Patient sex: M
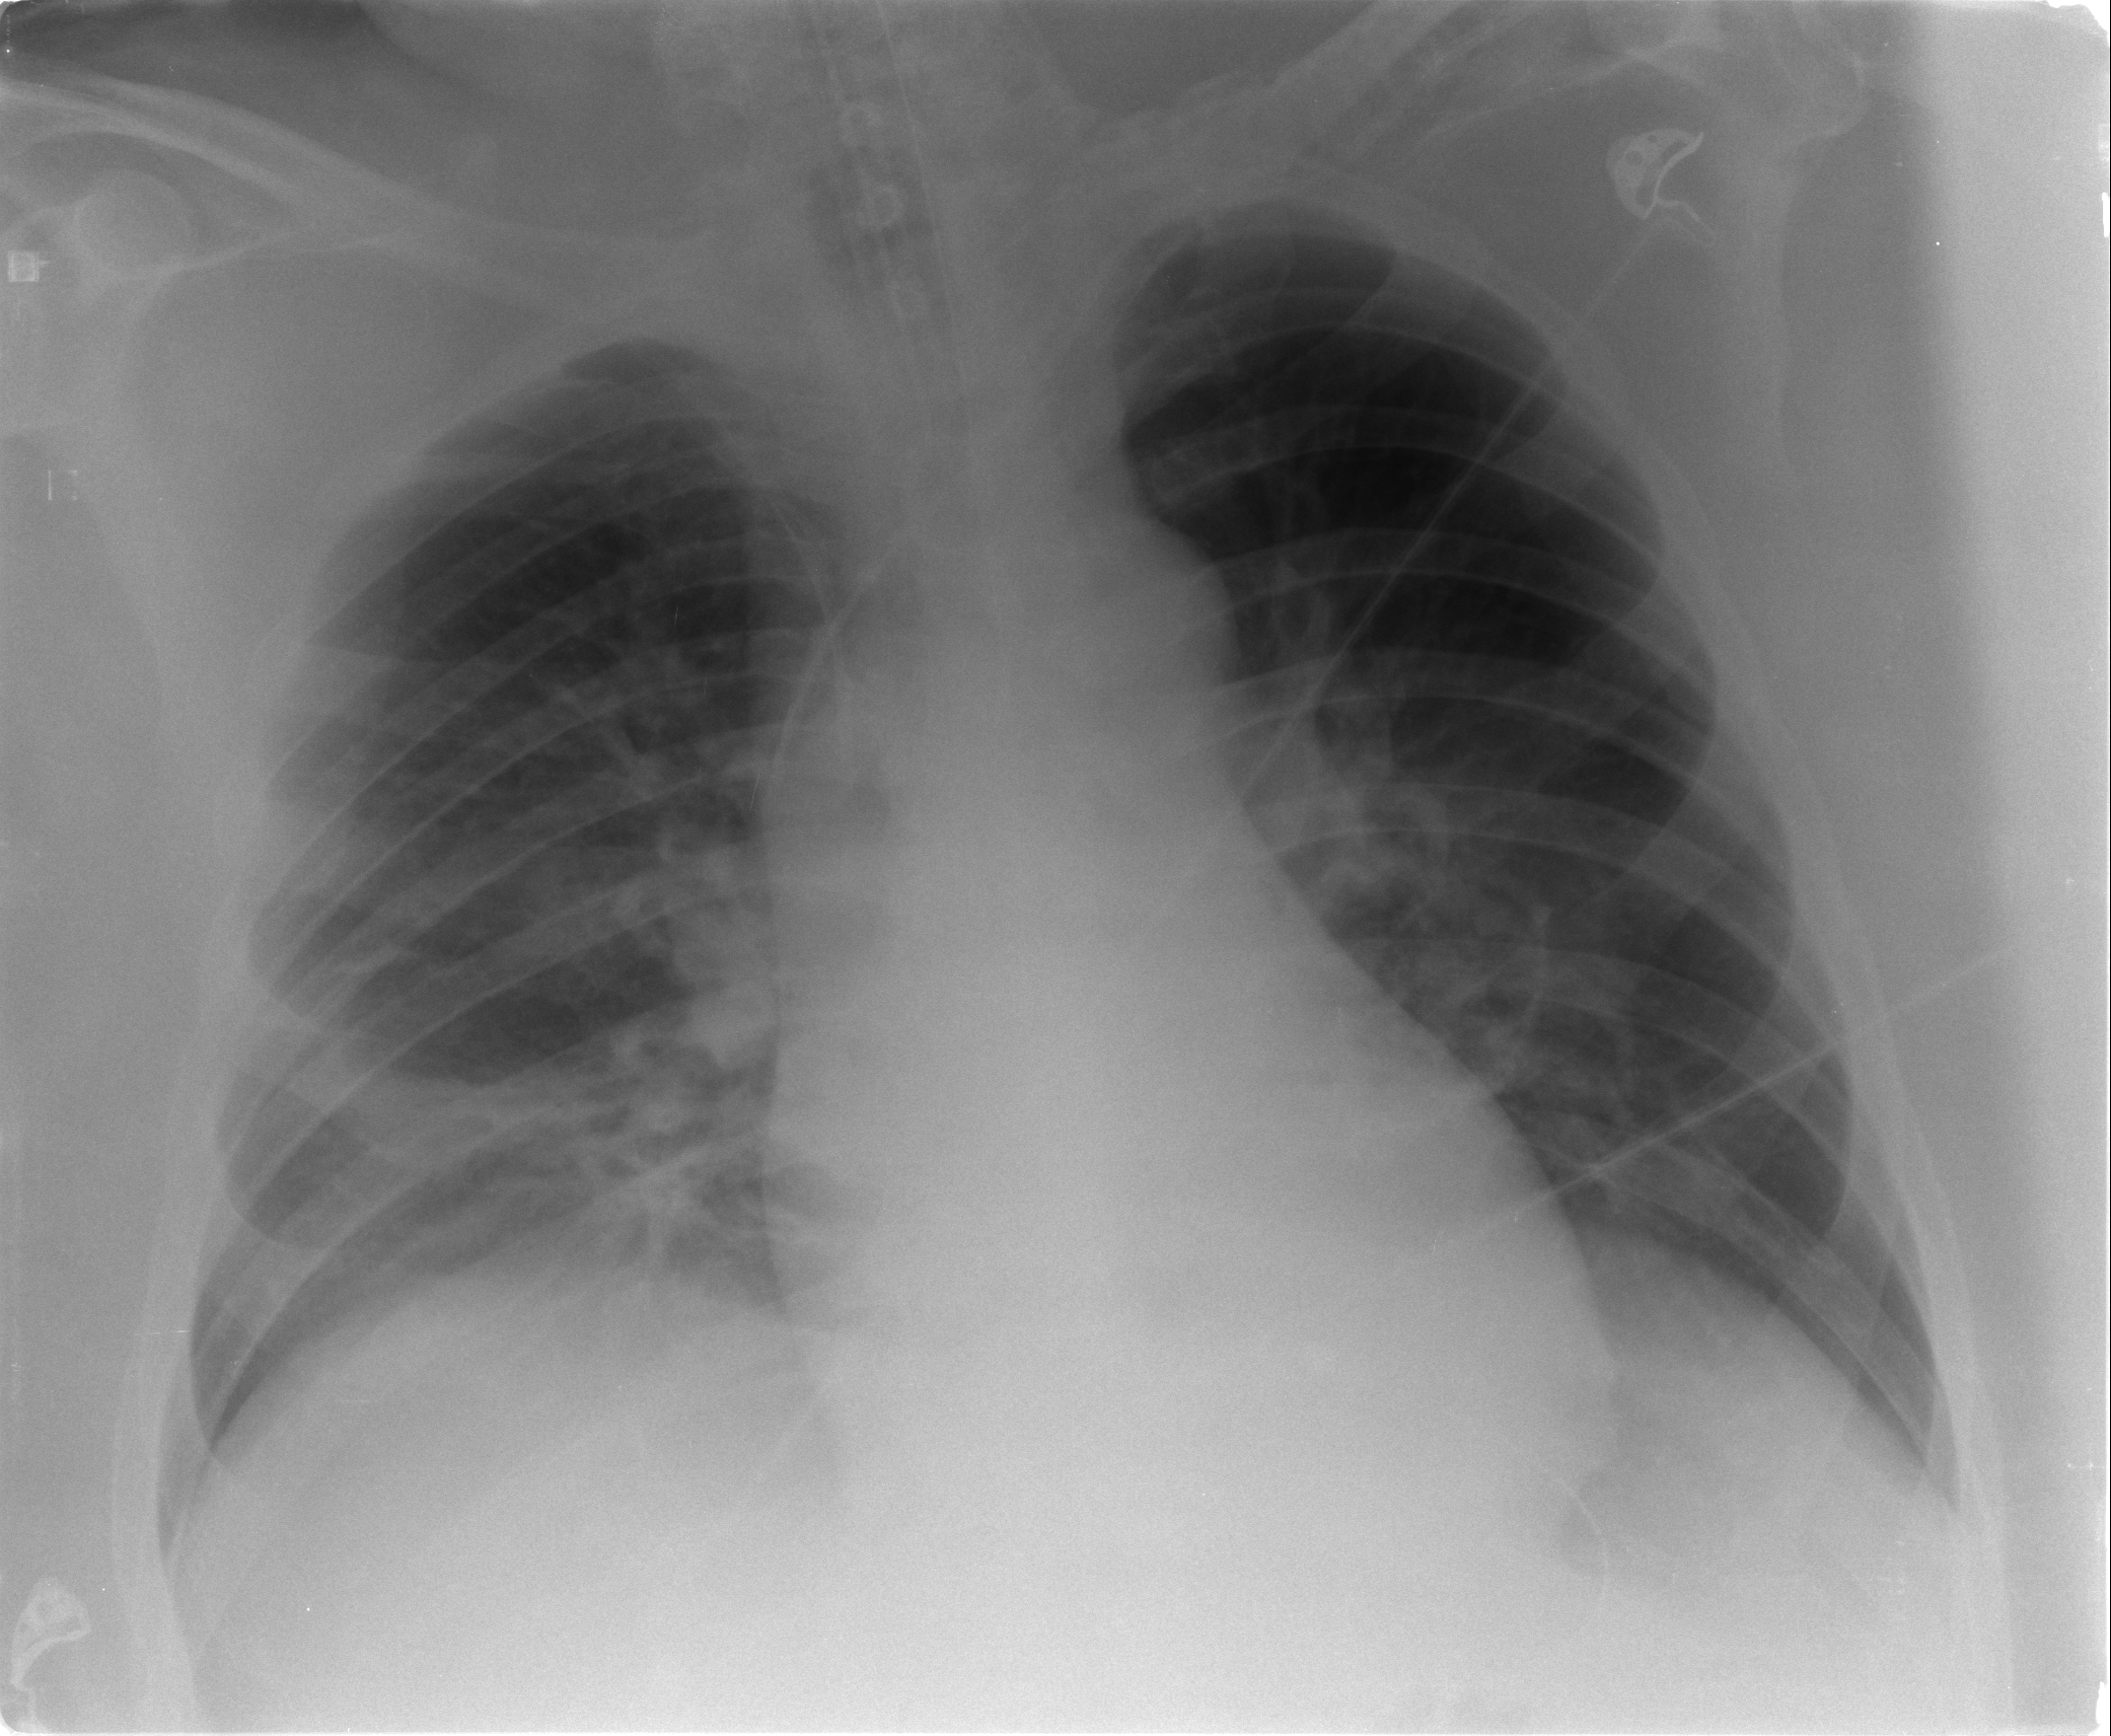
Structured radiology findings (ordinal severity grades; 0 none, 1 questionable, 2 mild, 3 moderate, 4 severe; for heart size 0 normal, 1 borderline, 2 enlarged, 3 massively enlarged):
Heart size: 0
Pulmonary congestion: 2
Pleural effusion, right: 1
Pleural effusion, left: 1
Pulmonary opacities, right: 2
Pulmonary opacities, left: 0
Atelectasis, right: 1
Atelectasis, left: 2